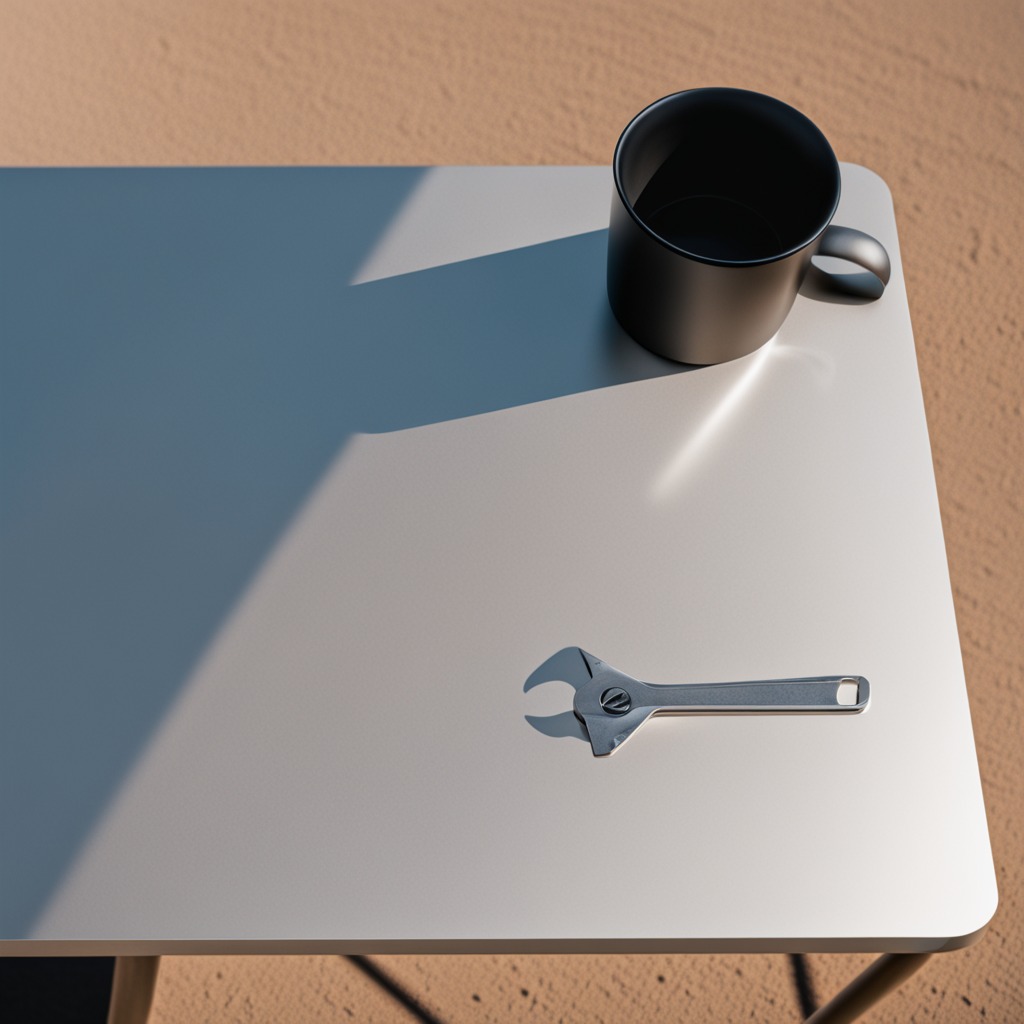
A wrench is lying on the table.